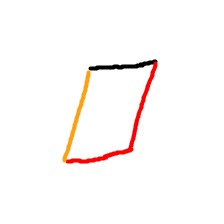
Shape: parallelogram